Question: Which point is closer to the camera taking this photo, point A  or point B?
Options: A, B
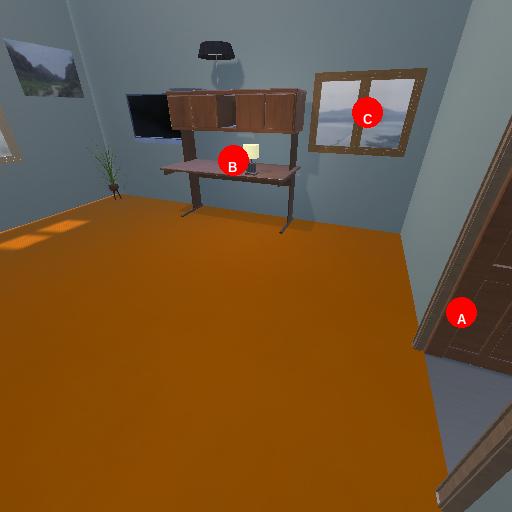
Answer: A